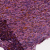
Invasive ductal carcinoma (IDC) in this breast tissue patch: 0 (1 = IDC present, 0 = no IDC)